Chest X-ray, AP view. Patient: 21 years old, sex F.
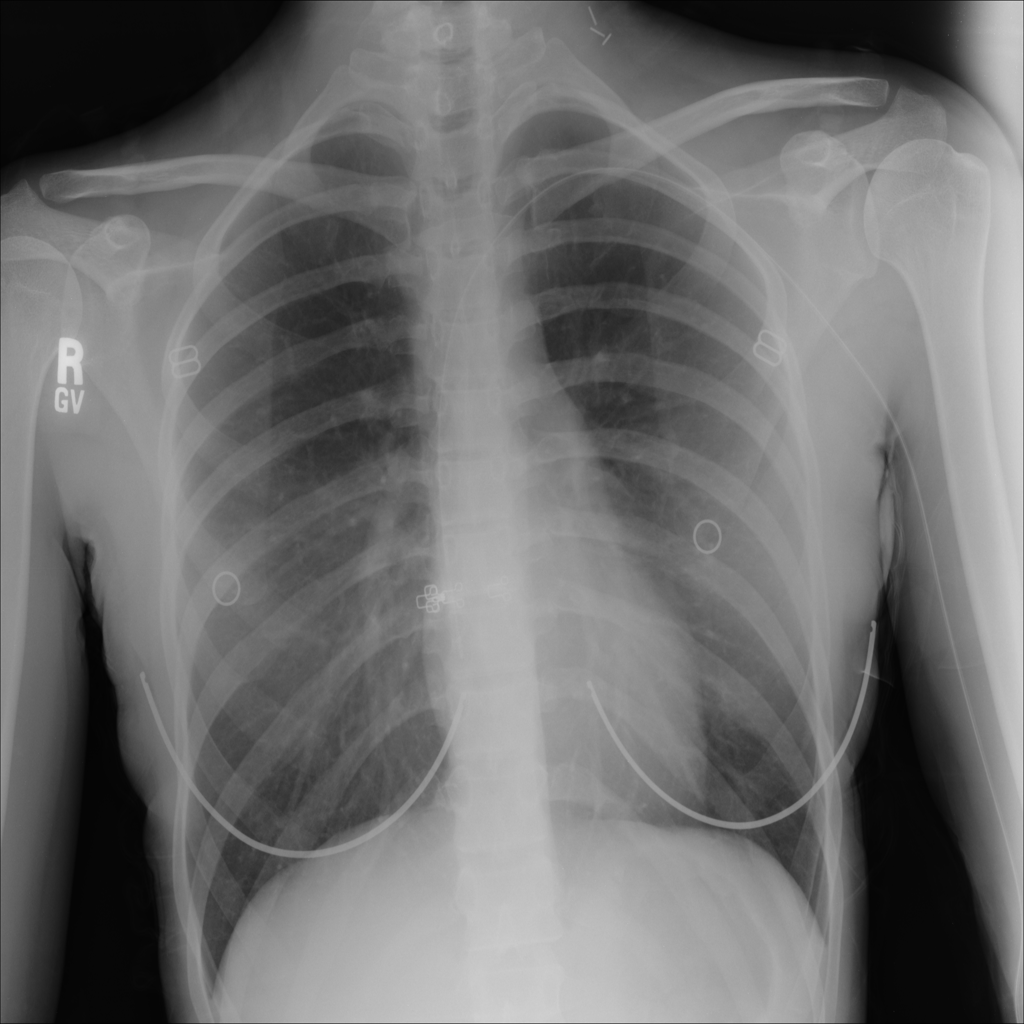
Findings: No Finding